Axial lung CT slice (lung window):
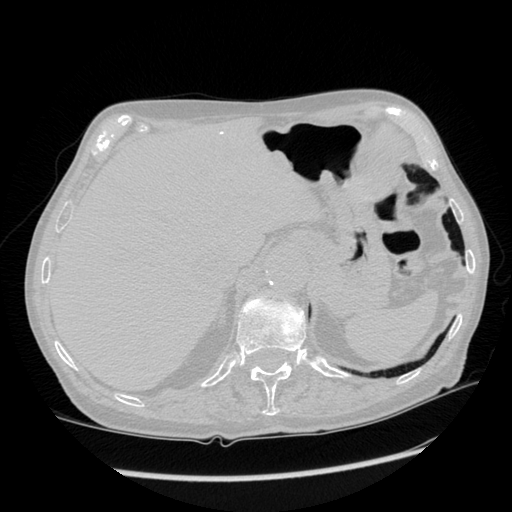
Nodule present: no